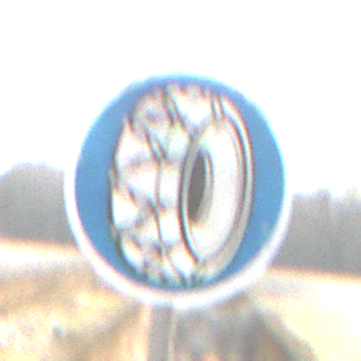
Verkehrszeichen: SchneekettenVorgeschrieben
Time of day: MorningAfternoon
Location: Outdoor (Nature)
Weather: PartlyCloudy
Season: Winter
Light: Natural